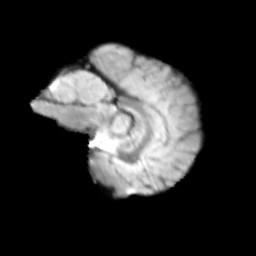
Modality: T2w
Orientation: sagittal
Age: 11
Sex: female
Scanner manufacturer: siemens
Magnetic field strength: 3 T
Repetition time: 3.8 s
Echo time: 0.07 s